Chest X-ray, PA view. Patient: 36 years old, sex F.
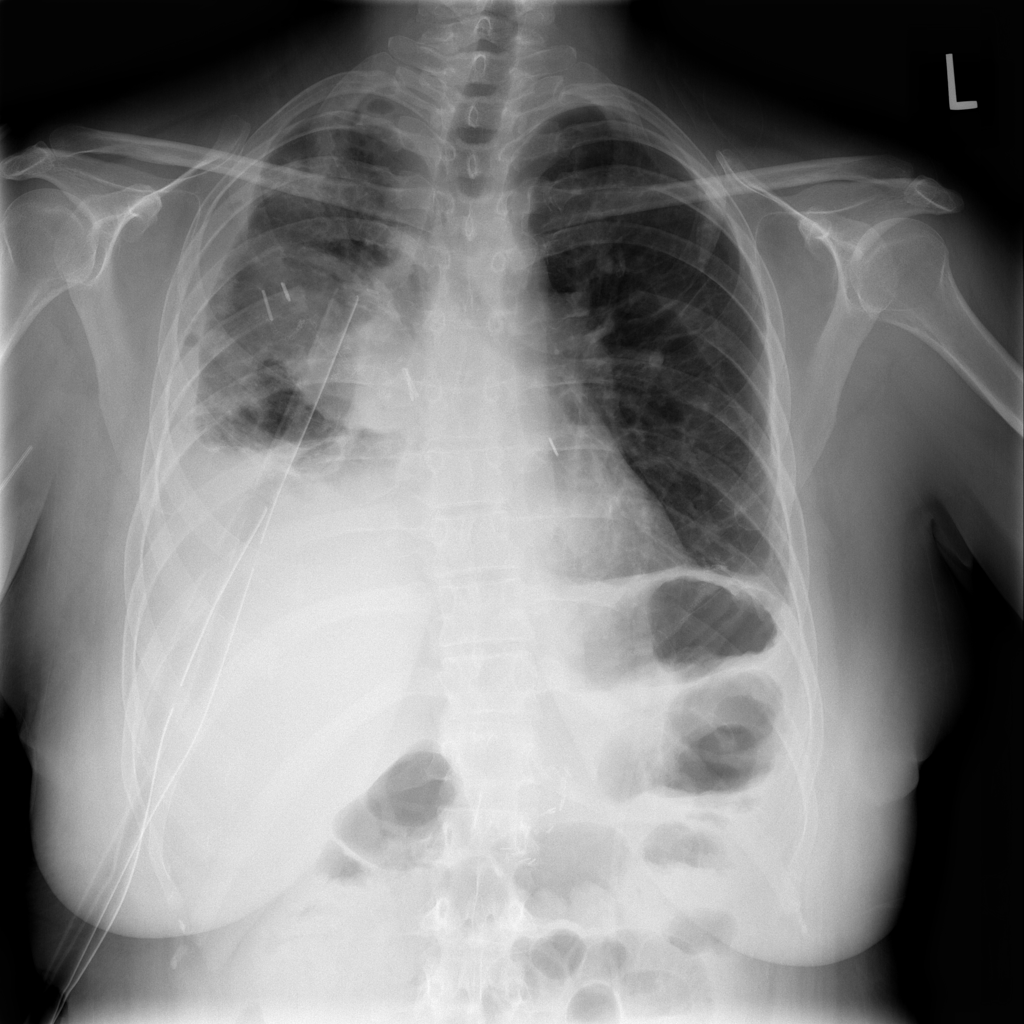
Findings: Effusion